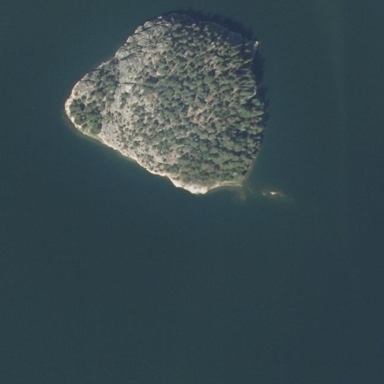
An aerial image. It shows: Island with natural coastline.